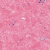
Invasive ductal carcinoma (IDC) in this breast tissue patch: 0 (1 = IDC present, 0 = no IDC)